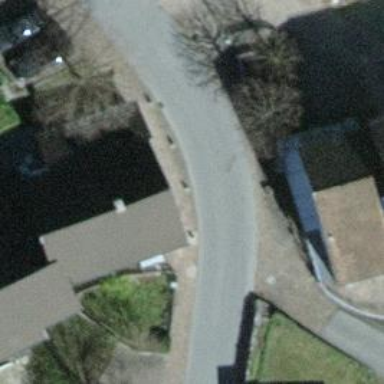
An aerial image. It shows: Residential road with asphalt surface and sidewalk on the left.